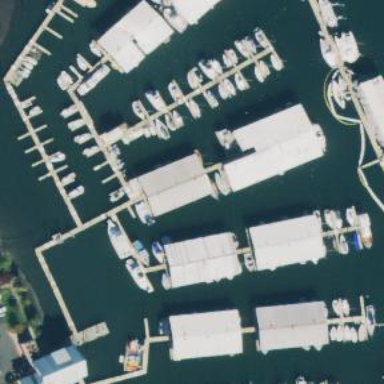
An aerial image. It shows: Marina area for leisure land.